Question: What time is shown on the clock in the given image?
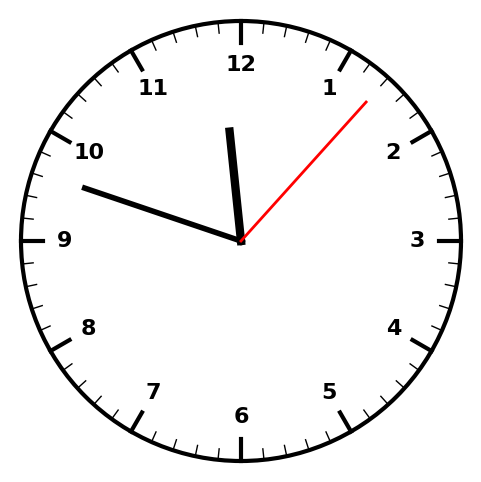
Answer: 11:48:07